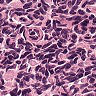
Metastatic tissue present: no